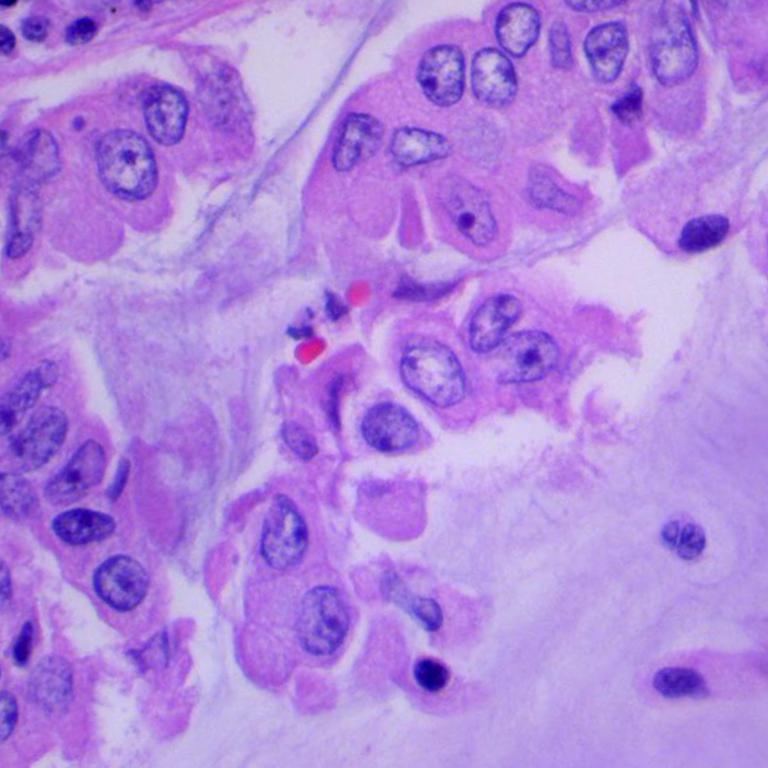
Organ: lung
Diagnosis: adenocarcinomas